Question: I have a div with the id of #container, I have another div inside og it with the id of #content. The #content div has a larger size than the #container div, and I need it centeret horizontally and vertically inside of the #container div.

'''
<div id="container">
<div id="content">
</div>
</div>
'''
The CSS I have tried is.
'''
#container {
height: 300px;
width: 300px;
position: absolute;
top: 0; right: 0; bottom: 0; left: 0;
margin: auto;
}
#content {
height: 400px;
width: 400px;
position: absolute;
top: 0; right: 0; bottom: 0; left: 0;
margin: auto;
}
'''
Though the sizes of the divs in the example are static values, the height will be changing all the time, so a dynamic solution is needed.
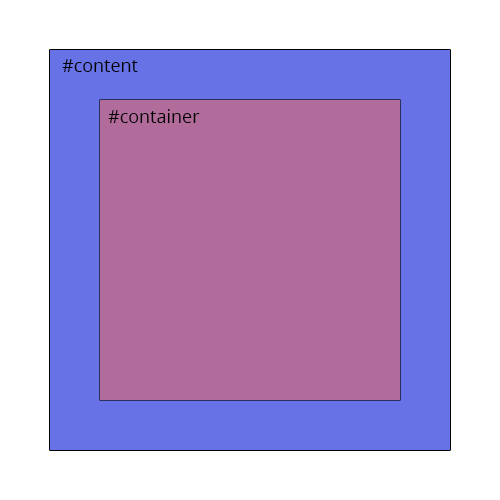
Answer: You can position them absolutely and then use CSS3 transforms to drag them back into place.
<URL>
'''
#container {
height: 300px;
width: 300px;
position: absolute;
top: 50%;
left:50%;
-webkit-transform:translate(-50%,-50%);
transform:translate(-50%,-50%);
background-color: #663399;
}
#content {
height: 400px;
width: 400px;
position: absolute;
top: 50%;
left:50%;
-webkit-transform:translate(-50%,-50%);
transform:translate(-50%,-50%);
background-color: rgba(255,0,0,0.5);
}
'''